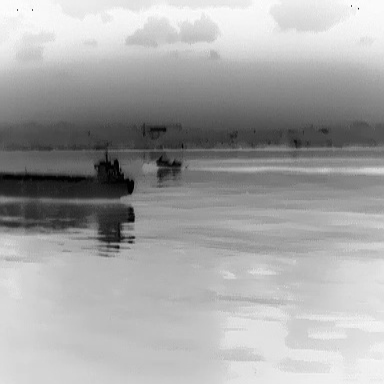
There are two objects shown in the infrared image, including a liner, and a canoe.